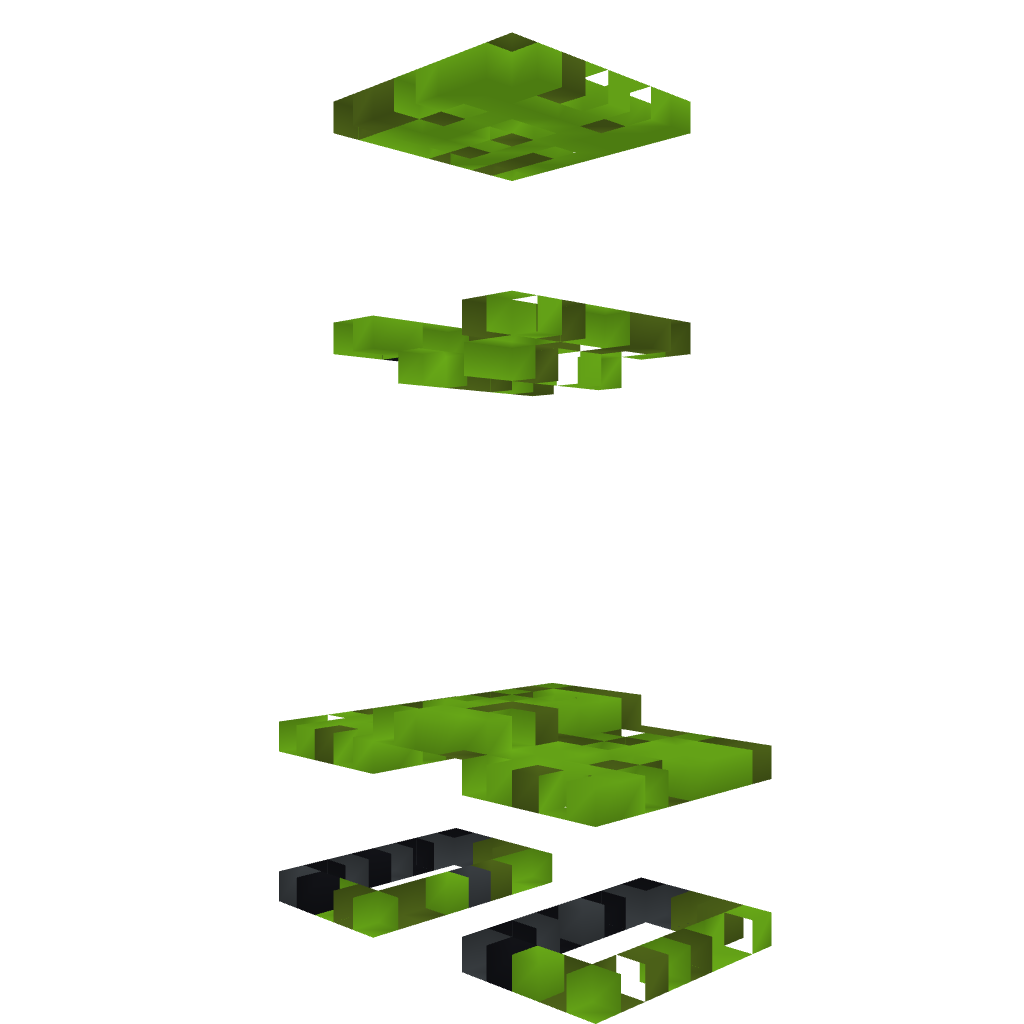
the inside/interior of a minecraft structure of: Giant Creeper